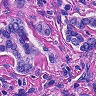
Metastatic tissue present: yes